Question: I have 2 tables that I want to display side by side. So I set the display style property as 'display: inline-block'. The problem is, on both tables, the columns are not taking the full width of the table. There is/are unseen cell(s). Interestingly this does not happen if I remove the 'DOCTYPE HTML' line from the top of the page. The red marked area in the screenshot is my concern.
I have tried setting the font size to 0 of the "tr" and then add my desired font size to the "td". Also tried adding negative right padding/margin, but could not get it to work. Please suggest!
Empty cells at the right of table:

'''
<table id="attn" style="display: inline-block; border: 1px solid green">
<tr>
<td >
Attn: Mr. HM. Mustafizur Rahaman
<footer>Vice President</footer>
</td>
</tr>
<tr>
<td>
Attn: Mr. HM. Mustafizur Rahaman
<footer>Vice President</footer>
</td>
</tr>
</table>
<table id="register" style="display: inline-block; border: 1px solid blue">
<caption id="cap_tab_1">Invoice<caption>
<thead>
<tr>
<td>No.</td>
<td colspan="2">SSL/16/02011</td>
</tr>
</thead>
<tbody>
<tr>
<td style="width: 25%">
Day
</td>
<td style="width: 40%">
Month
</td>
<td style="width: 35%">
Year
</td>
</tr>
</tbody>
</table>
'''
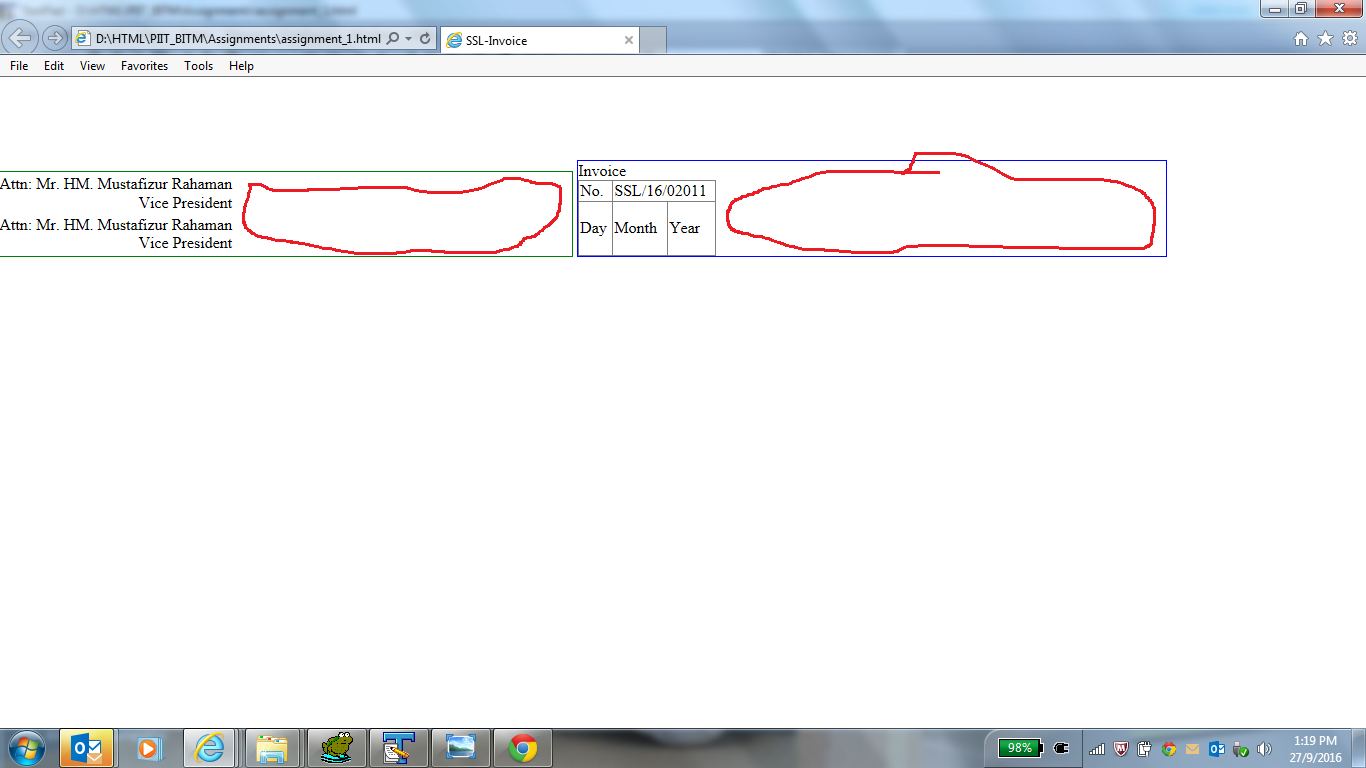
Answer: To fix the problem you can use 'display: inline-table' instead of 'display: inline-block'.
'<table>' by default receives display property 'display: table'. This is how it arranges rows/columns and determines how it'll be displayed on the page.
The moment you change that to 'display: inline-block', '<table>' looses its property to be a proper table according to CSS. So '<tr>' '<td>' etc. don't work as expected, as they shouldn't do inside a 'display: inline-block' element. That's why 'display: inline-table' solves the issue.